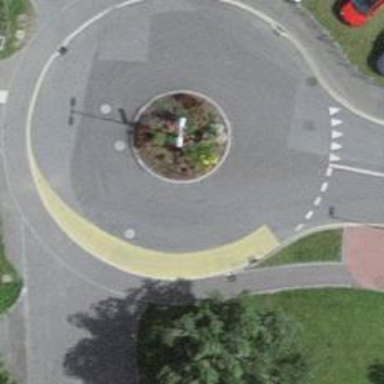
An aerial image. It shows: Roundabout on residential road with asphalt surface.